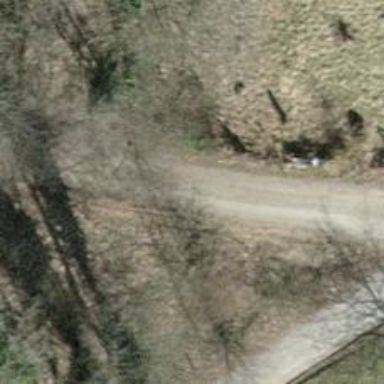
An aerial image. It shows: Unpaved track with grade3 track type.